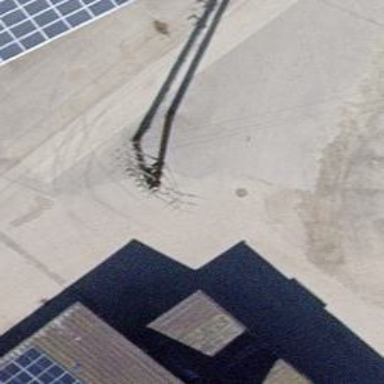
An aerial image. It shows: Three cables of power line.